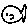
Label: fish